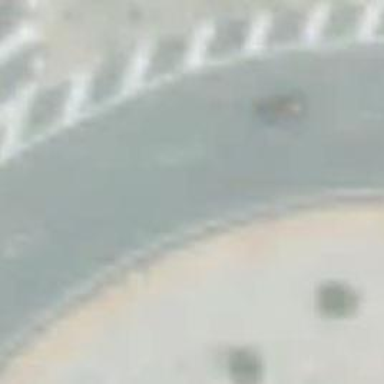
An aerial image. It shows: Roundabout on trunk highway.